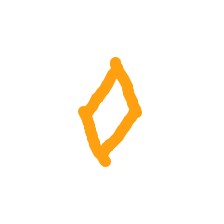
Shape: rhombus